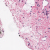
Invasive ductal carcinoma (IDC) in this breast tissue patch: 0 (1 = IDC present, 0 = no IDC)